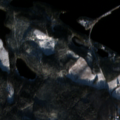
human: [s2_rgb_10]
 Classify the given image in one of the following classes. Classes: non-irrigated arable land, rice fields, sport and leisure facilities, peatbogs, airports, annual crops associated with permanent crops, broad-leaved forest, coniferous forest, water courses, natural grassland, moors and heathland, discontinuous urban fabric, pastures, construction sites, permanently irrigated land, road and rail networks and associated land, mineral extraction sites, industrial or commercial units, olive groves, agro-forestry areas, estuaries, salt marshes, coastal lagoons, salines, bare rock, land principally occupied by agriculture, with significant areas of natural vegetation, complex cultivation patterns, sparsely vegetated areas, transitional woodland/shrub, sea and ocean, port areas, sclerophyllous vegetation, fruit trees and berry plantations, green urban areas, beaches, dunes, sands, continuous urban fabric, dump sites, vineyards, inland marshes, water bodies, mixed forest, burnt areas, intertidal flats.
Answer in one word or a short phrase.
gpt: non-irrigated arable land, coniferous forest, mixed forest, transitional woodland/shrub, water bodies